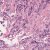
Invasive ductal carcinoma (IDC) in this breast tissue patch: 1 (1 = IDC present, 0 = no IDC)